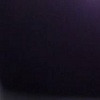
Label: space